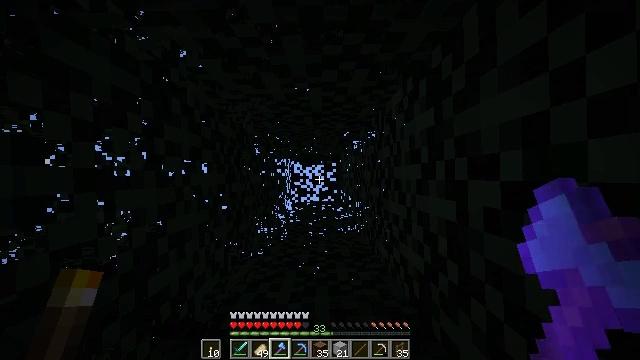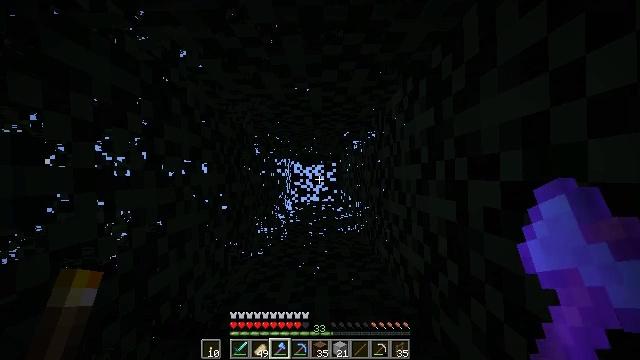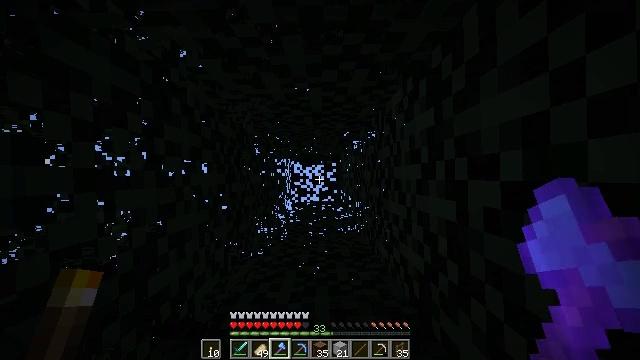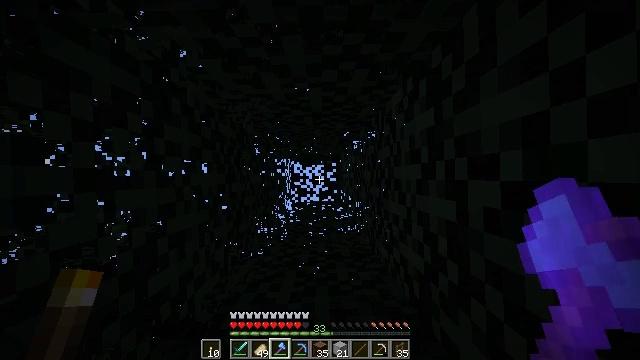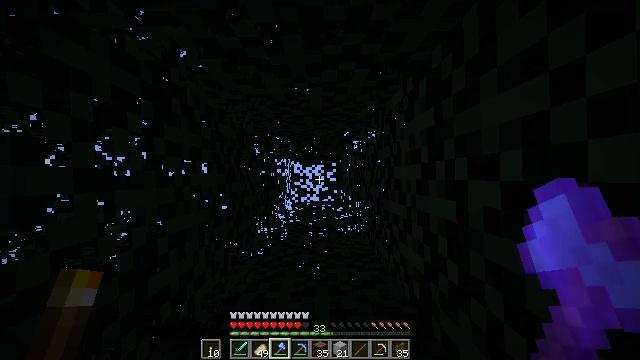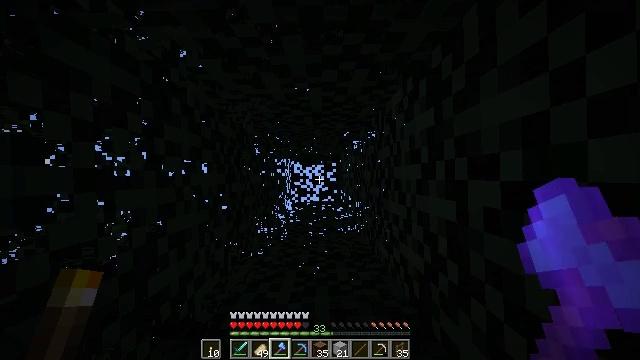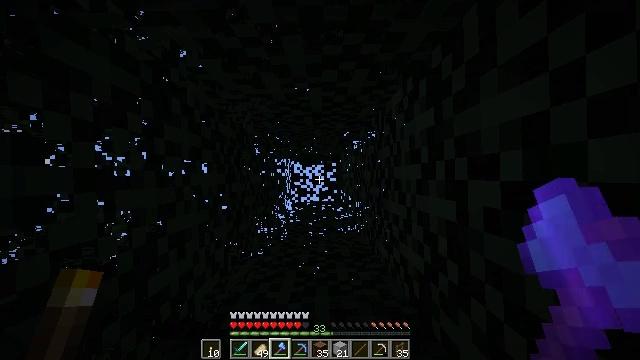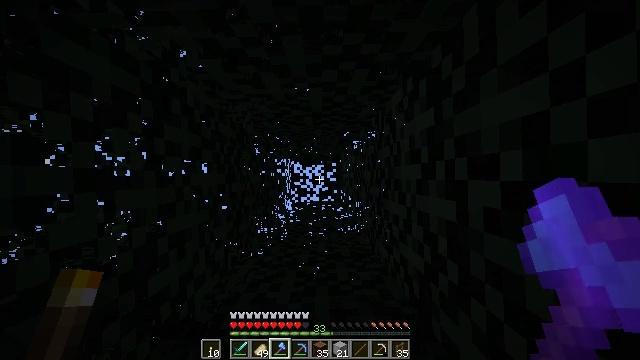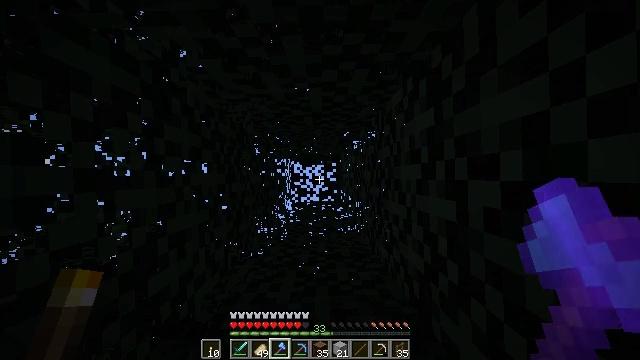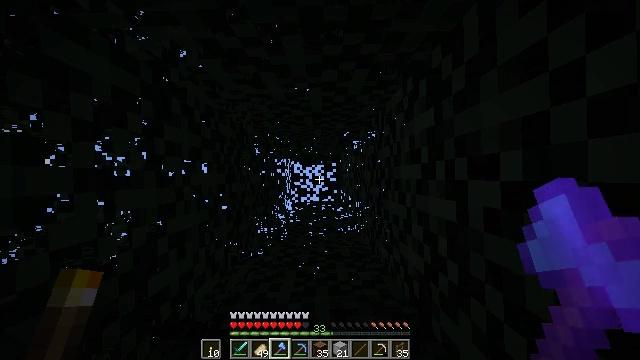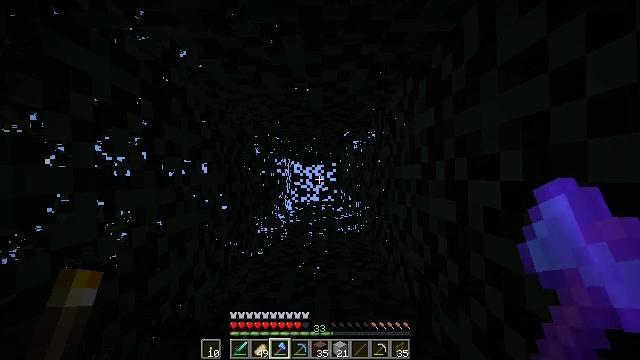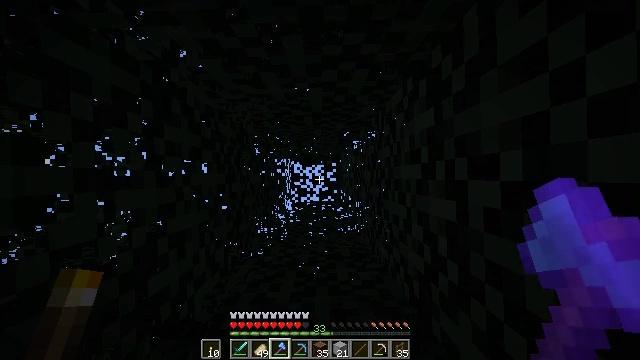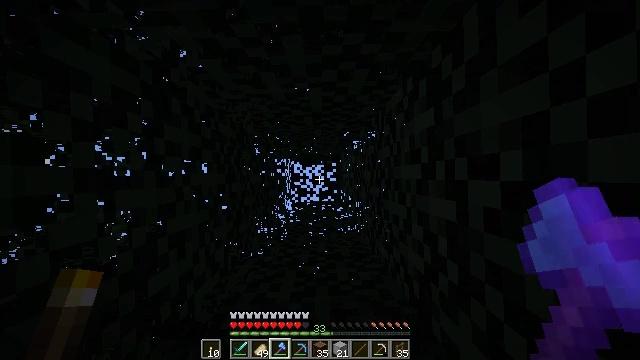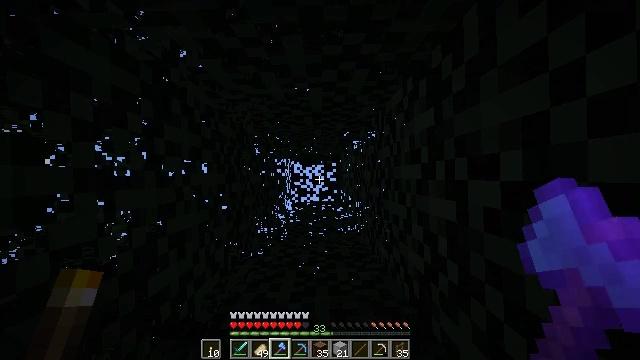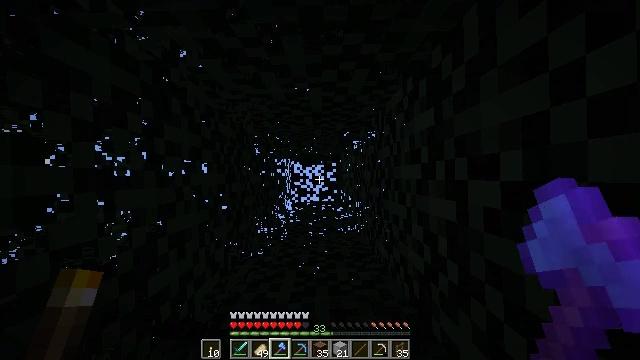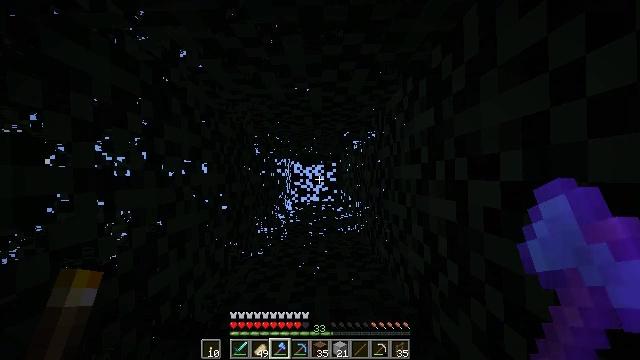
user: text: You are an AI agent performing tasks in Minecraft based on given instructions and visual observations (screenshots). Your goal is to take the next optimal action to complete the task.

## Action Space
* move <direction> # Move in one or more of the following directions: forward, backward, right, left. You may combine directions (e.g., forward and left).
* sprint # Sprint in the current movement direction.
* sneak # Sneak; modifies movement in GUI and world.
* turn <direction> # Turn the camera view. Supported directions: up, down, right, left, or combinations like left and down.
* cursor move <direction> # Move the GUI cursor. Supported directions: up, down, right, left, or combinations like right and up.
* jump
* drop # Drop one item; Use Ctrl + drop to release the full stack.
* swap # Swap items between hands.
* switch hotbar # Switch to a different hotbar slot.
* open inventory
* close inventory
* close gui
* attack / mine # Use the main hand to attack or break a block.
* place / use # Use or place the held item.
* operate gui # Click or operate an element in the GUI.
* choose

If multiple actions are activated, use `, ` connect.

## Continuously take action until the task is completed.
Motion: motion action
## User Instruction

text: Retrieve the brown bed.
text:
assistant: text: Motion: no_op
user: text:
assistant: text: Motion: no_op
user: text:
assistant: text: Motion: no_op
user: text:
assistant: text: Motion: no_op
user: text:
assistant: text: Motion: no_op
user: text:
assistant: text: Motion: no_op
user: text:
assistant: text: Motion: no_op
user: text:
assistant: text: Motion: no_op
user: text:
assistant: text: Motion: no_op
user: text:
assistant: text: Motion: no_op
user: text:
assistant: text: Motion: no_op
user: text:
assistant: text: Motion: no_op
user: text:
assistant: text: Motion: no_op
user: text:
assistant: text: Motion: no_op
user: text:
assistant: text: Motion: no_op
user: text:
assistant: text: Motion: no_op
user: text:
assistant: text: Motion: no_op
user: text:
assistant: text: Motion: no_op
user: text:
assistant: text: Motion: no_op
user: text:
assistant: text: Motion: no_op
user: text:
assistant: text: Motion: no_op
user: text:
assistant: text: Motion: no_op
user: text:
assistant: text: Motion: no_op
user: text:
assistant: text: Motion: no_op
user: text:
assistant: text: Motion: no_op
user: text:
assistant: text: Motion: no_op
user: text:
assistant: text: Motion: no_op
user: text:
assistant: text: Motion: no_op
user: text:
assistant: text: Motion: no_op
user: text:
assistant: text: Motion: no_op